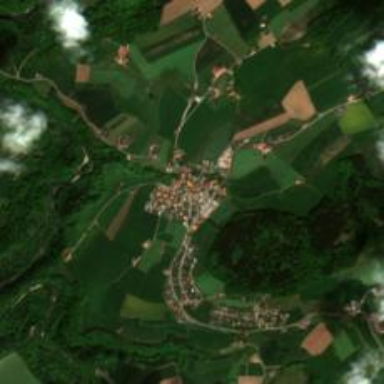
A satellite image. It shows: Village.